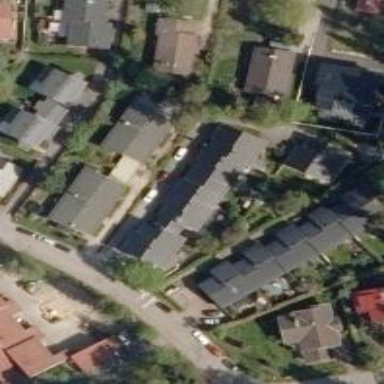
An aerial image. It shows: Terrace-style building with gabled roof.